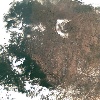
Label: land